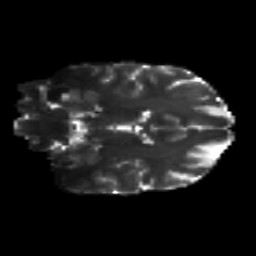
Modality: T2w
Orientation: coronal
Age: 25
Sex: female
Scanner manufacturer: siemens
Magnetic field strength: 3 T
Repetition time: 8.8 s
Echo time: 0.085 s